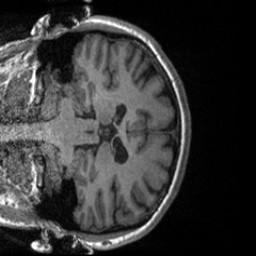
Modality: T1w
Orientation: coronal
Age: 25
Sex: female
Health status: healthy
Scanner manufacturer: siemens
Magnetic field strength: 3 T
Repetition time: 2 s
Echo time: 0.00232 s